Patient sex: M
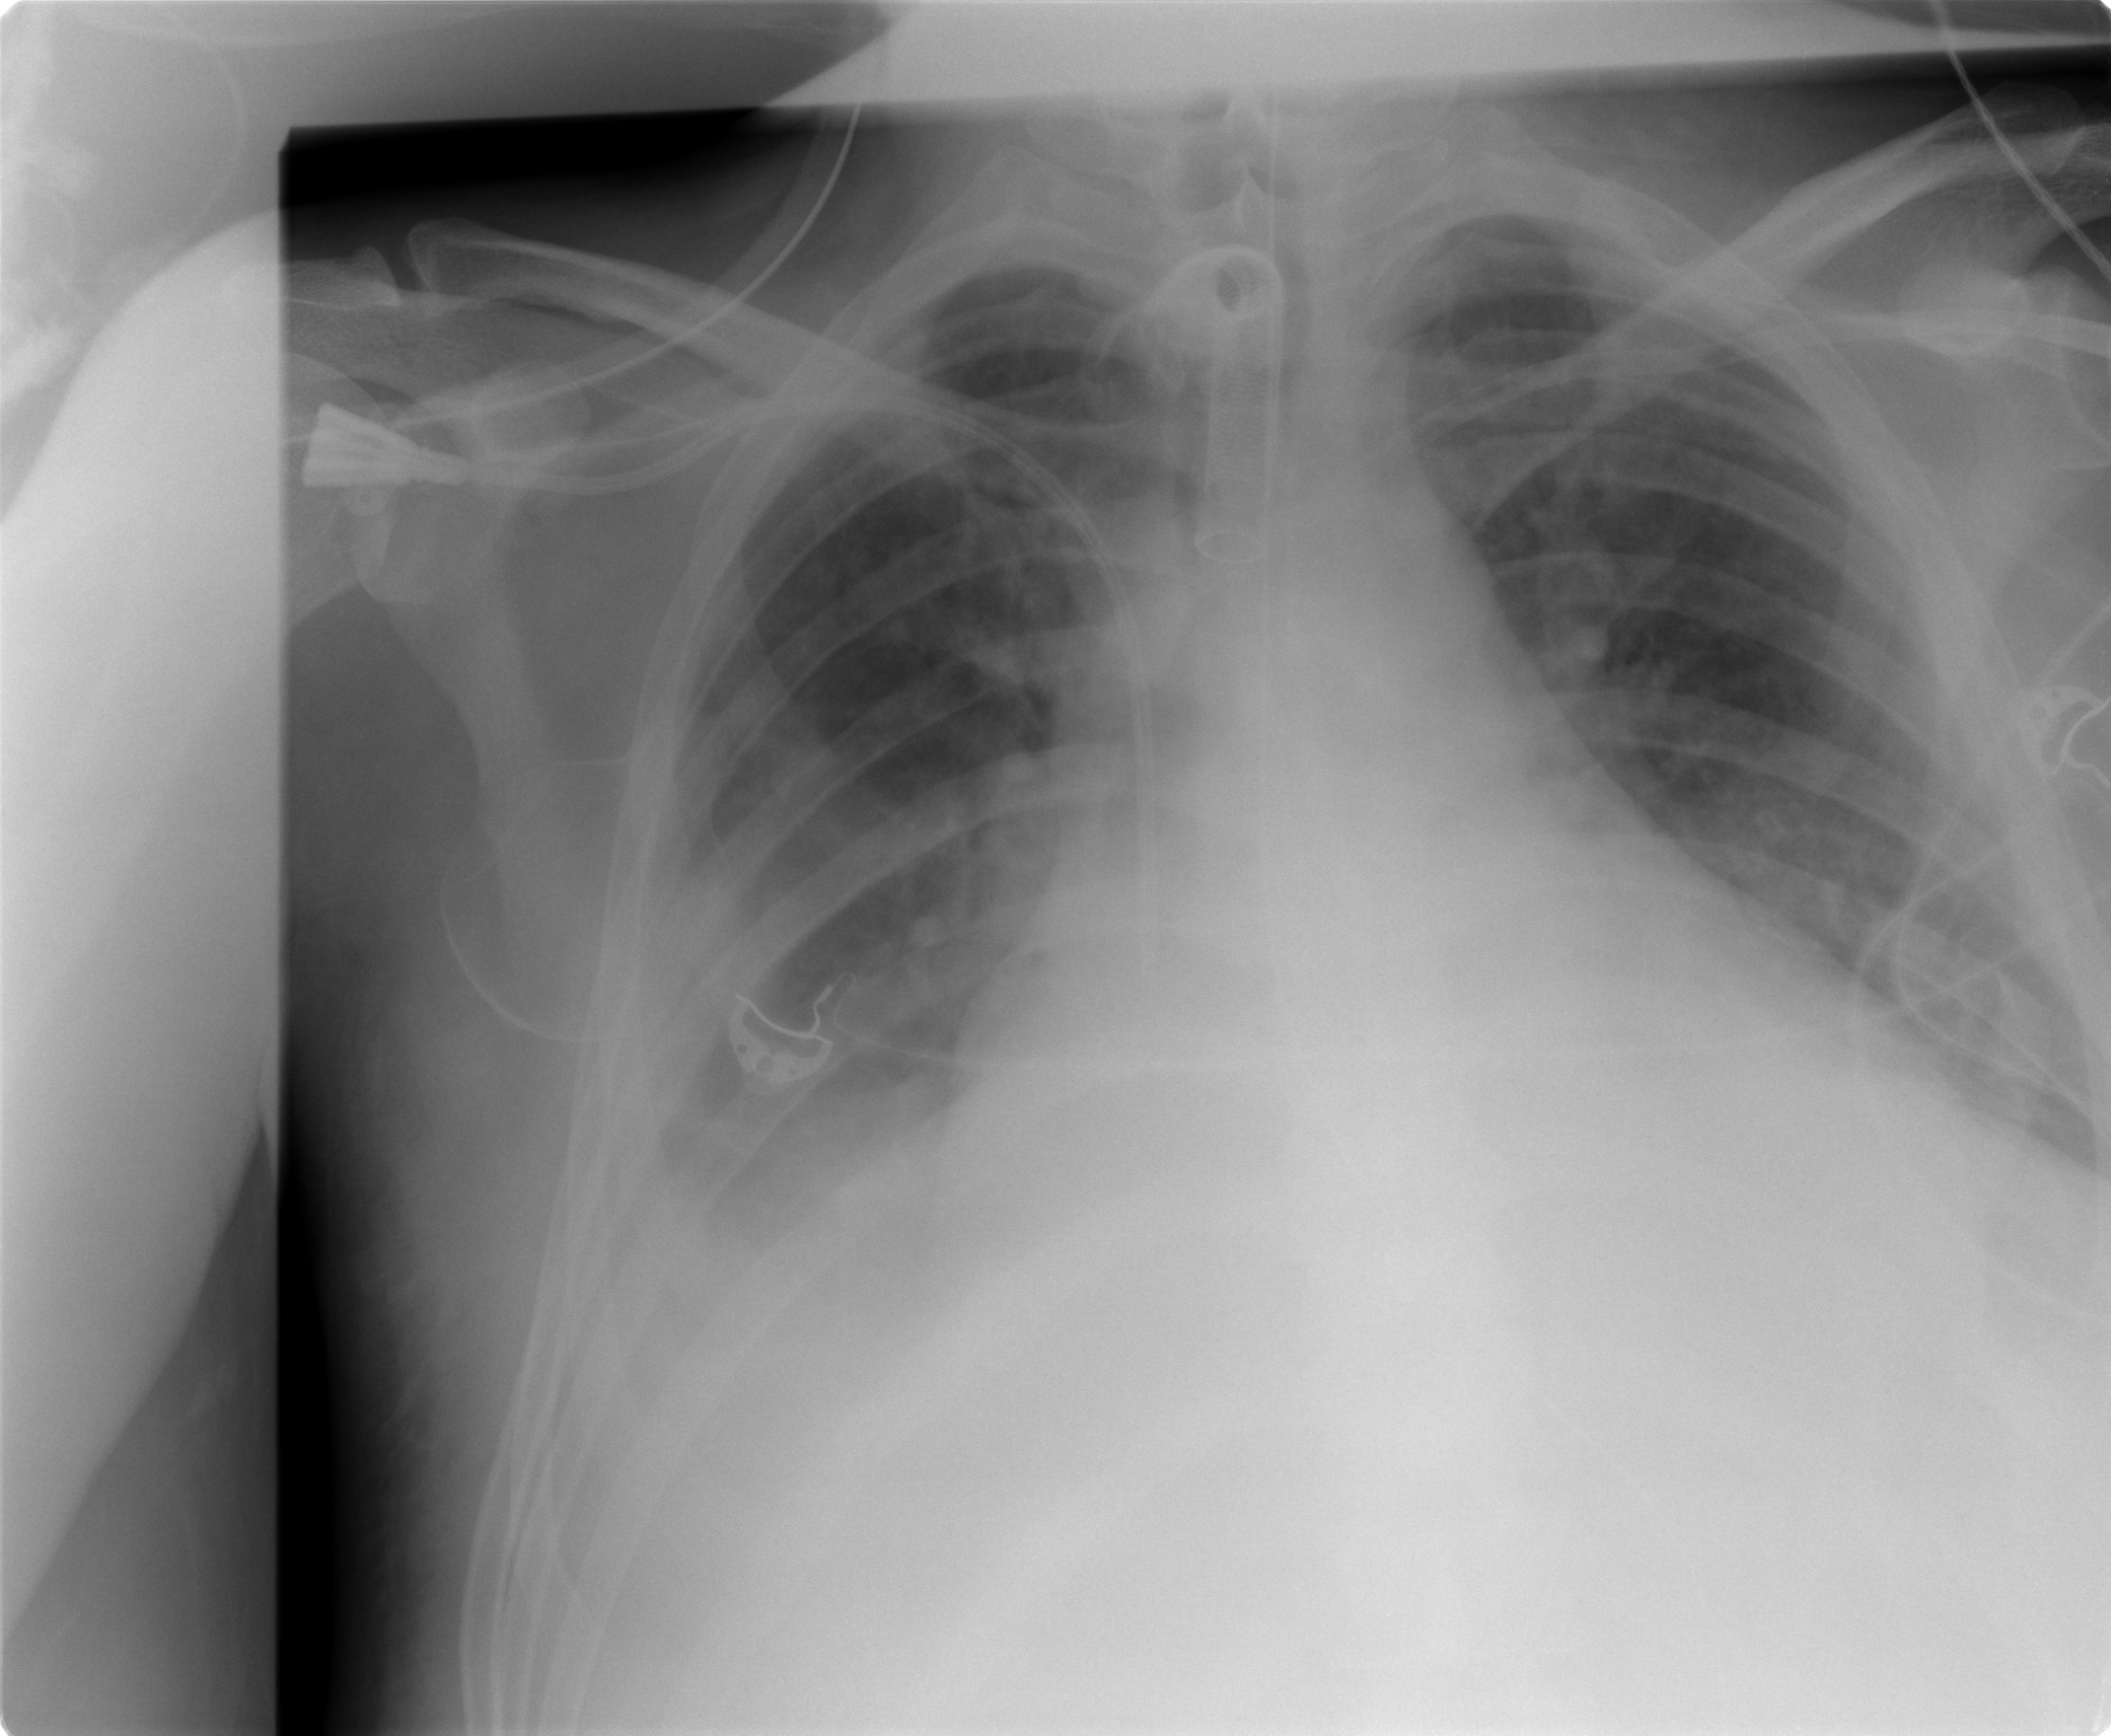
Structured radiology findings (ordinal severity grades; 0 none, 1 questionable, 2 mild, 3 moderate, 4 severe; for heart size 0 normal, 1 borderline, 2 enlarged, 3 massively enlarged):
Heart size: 2
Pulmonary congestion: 1
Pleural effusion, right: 2
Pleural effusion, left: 0
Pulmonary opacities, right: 1
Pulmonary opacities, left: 0
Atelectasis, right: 2
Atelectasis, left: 0